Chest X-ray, PA view. Patient: 80 years old, sex F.
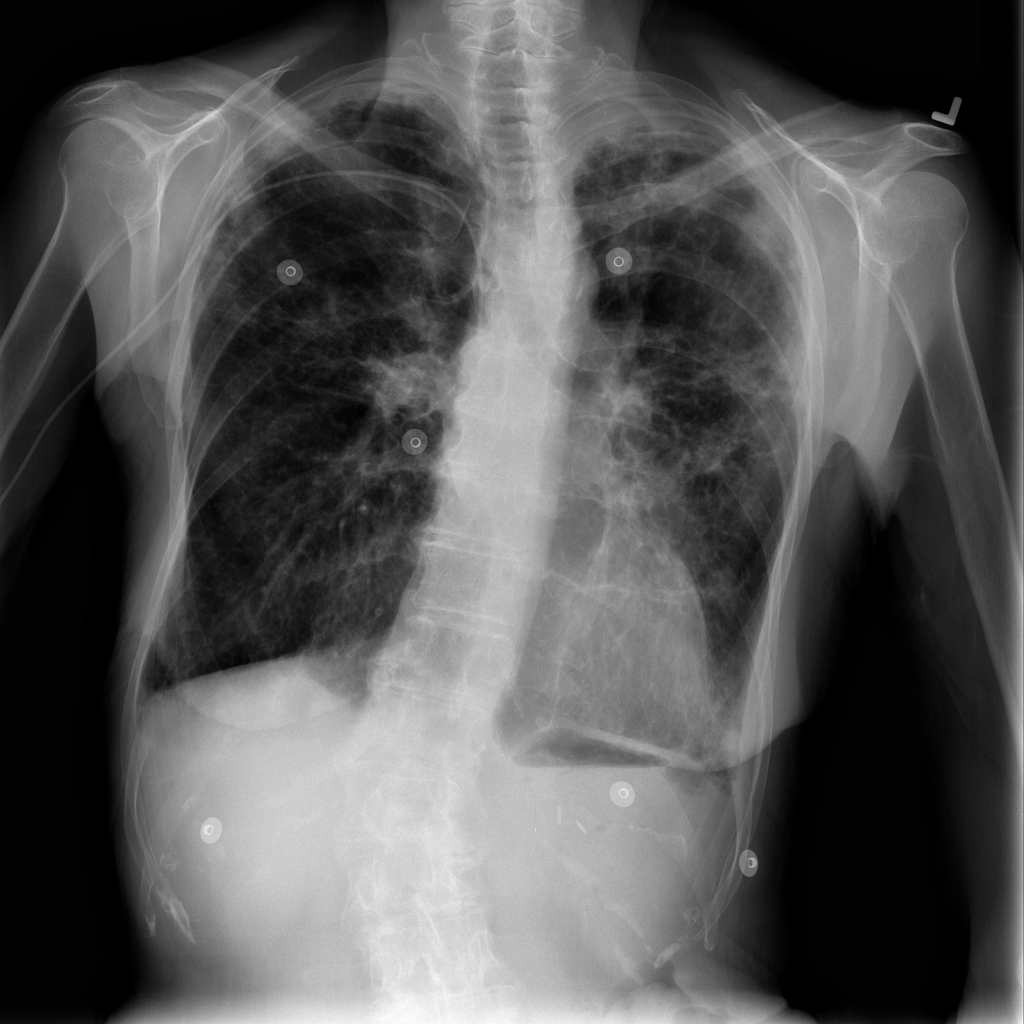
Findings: Infiltration